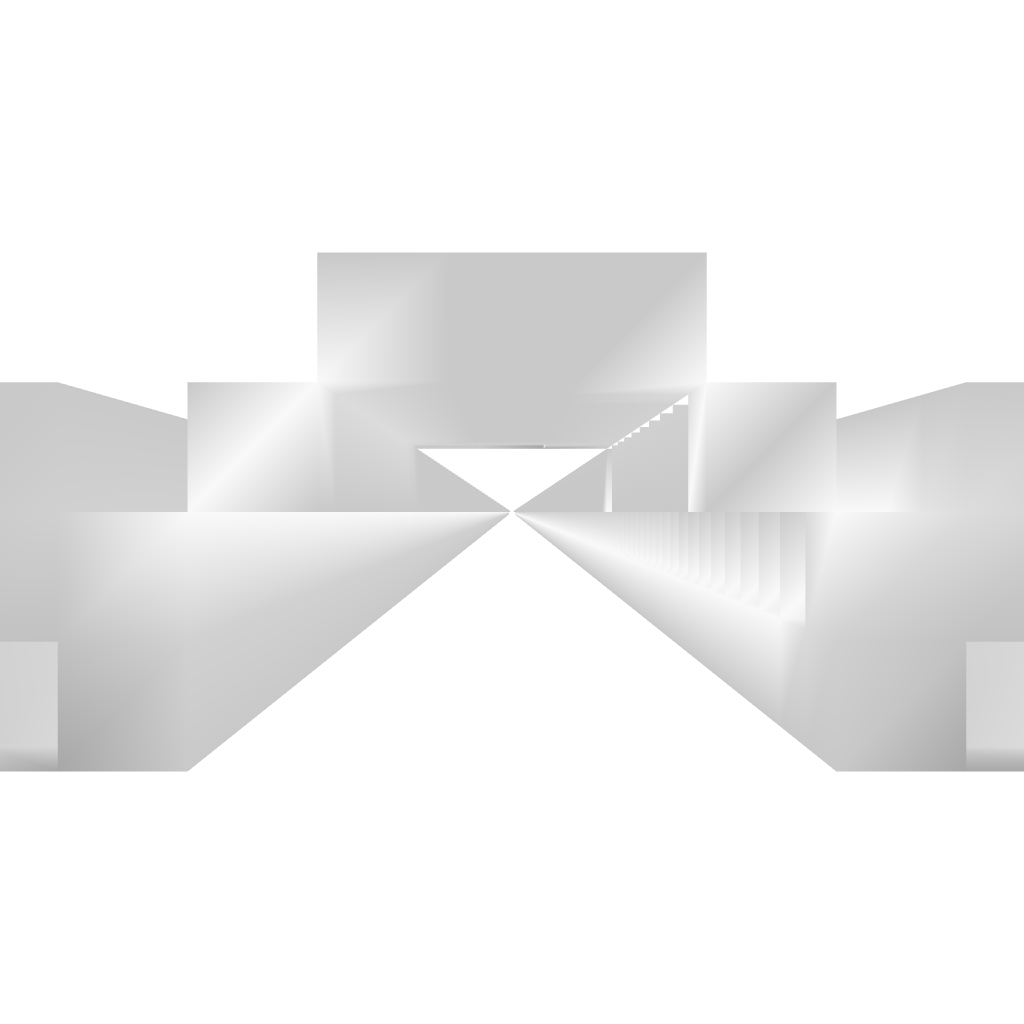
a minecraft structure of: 1000x11 Lava Tunnel bad low quality